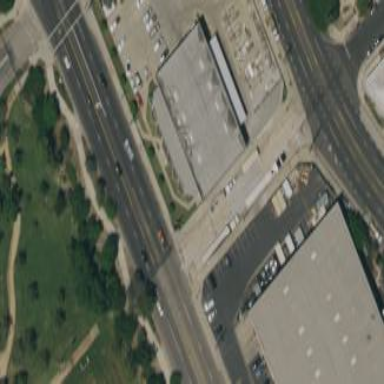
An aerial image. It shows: Industrial building.